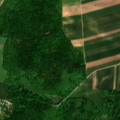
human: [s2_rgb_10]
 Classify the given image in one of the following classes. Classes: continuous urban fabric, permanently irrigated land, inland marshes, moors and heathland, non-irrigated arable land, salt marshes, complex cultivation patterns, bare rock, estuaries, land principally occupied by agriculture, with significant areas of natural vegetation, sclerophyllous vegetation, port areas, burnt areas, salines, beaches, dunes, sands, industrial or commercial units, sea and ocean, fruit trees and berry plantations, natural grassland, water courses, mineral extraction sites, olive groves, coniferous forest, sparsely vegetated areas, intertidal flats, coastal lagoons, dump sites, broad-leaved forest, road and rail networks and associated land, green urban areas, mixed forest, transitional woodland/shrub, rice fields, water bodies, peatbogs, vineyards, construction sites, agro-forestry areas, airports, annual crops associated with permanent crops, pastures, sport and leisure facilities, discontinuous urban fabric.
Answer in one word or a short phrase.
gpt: discontinuous urban fabric, non-irrigated arable land, broad-leaved forest